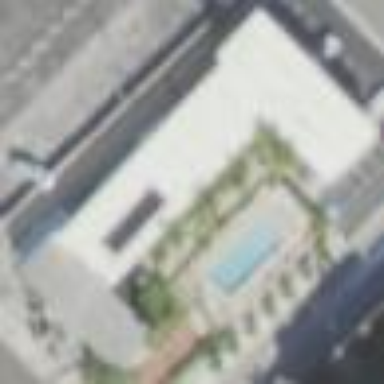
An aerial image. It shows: Building that is motel.